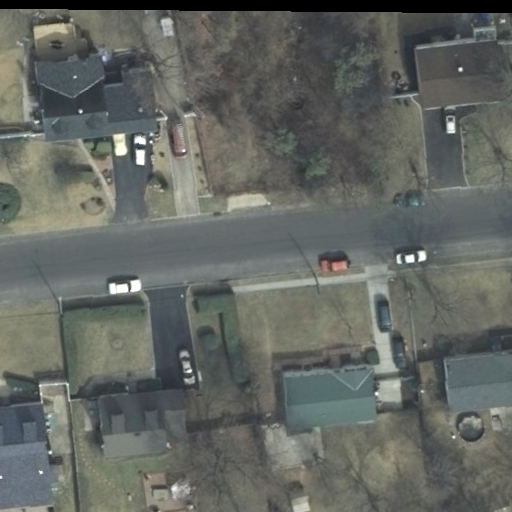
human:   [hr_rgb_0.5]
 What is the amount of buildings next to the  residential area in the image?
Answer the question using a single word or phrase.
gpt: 6

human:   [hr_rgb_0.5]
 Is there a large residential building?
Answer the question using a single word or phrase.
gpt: no

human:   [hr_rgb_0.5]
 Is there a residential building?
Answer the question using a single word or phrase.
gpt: yes

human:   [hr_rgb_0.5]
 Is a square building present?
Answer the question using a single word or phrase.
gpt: no

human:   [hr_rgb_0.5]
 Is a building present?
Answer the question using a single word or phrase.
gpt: yes

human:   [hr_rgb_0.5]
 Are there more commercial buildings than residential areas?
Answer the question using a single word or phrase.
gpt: no

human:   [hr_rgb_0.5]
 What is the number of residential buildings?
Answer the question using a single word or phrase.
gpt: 6

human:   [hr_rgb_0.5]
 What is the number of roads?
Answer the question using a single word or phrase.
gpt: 1

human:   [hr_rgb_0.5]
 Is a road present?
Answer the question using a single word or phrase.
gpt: yes

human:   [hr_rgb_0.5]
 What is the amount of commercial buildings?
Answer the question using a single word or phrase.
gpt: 0

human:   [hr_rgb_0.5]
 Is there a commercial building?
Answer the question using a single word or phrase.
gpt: no

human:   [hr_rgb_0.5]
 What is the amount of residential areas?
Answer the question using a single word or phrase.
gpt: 1

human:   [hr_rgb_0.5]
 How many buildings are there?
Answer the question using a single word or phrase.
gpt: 6

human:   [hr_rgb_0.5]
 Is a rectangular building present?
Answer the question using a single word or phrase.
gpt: yes

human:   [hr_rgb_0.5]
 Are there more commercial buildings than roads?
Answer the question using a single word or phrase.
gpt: no

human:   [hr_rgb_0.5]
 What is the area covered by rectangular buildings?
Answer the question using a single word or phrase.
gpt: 688m2

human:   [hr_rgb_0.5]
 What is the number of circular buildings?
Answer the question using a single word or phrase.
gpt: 0

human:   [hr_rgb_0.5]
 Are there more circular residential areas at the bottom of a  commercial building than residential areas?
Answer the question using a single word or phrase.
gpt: no

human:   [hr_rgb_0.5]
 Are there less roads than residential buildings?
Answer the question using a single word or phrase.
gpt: yes

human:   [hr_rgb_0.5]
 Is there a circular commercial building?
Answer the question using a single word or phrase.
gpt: no

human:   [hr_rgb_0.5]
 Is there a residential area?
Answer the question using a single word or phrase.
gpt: yes

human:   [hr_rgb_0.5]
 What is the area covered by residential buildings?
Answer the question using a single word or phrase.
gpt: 1282m2

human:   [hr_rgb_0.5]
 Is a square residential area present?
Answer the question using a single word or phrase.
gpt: no

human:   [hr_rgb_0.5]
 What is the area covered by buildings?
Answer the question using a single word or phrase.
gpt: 1282m2

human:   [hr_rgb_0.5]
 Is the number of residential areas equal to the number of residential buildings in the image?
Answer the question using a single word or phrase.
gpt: no

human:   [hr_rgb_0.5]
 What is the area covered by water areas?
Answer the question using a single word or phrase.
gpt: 0m2

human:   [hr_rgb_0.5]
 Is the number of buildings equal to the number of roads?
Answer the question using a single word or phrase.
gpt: no

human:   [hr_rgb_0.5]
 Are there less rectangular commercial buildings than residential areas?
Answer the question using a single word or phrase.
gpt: yes

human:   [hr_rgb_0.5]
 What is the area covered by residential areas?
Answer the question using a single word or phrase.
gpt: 10611m2

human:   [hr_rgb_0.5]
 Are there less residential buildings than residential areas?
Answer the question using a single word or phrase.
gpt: no

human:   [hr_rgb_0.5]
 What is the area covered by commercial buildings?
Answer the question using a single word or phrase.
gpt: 0m2

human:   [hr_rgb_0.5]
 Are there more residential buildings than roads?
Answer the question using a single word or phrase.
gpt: yes

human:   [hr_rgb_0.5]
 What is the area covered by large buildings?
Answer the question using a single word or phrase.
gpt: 0m2

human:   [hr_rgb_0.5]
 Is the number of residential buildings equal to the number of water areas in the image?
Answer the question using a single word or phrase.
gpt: no

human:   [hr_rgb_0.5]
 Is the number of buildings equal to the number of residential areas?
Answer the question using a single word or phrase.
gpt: no

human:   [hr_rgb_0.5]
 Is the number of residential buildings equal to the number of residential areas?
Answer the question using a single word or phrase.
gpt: no

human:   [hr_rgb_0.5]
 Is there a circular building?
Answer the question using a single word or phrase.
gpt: no

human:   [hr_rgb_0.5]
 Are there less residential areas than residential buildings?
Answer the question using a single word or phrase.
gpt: yes

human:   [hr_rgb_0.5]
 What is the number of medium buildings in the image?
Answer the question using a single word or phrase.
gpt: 6

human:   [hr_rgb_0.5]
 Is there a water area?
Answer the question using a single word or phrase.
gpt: no

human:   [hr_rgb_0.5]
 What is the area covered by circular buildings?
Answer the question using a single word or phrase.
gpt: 0m2

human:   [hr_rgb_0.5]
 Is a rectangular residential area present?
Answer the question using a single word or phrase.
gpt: yes

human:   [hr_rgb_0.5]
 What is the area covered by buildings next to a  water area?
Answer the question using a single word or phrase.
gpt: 0m2

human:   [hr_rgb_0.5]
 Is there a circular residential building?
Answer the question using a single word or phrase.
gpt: no

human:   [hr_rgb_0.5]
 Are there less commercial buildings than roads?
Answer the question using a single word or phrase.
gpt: yes

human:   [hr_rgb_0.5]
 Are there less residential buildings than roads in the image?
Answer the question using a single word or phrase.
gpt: no

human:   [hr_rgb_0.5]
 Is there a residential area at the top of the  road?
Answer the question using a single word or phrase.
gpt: no

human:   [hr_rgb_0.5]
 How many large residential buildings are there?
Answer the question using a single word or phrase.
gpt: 0

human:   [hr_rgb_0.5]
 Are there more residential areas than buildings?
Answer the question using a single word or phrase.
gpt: no

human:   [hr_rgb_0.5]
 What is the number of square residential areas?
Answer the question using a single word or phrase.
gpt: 0

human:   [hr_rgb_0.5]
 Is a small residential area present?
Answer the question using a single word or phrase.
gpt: no

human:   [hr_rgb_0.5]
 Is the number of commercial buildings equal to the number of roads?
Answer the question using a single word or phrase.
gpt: no

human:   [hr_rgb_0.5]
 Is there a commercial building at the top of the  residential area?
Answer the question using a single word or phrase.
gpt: no

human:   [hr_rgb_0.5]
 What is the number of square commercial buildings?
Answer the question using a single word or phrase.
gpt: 0

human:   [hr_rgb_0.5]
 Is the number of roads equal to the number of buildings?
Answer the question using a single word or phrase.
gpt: no

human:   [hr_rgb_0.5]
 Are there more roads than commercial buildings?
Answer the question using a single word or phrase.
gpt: yes

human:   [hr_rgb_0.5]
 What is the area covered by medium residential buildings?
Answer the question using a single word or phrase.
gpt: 1282m2

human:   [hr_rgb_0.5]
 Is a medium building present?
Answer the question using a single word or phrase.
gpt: yes

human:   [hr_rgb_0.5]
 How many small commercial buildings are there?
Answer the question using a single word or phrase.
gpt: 0

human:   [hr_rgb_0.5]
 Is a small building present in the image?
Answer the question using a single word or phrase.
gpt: no

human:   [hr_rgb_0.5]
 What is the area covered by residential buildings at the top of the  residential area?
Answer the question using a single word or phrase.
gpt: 1282m2

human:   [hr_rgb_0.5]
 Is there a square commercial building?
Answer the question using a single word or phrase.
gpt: no

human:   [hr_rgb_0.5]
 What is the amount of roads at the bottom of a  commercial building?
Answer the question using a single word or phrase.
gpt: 0

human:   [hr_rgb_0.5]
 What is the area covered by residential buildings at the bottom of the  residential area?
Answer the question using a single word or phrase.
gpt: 0m2